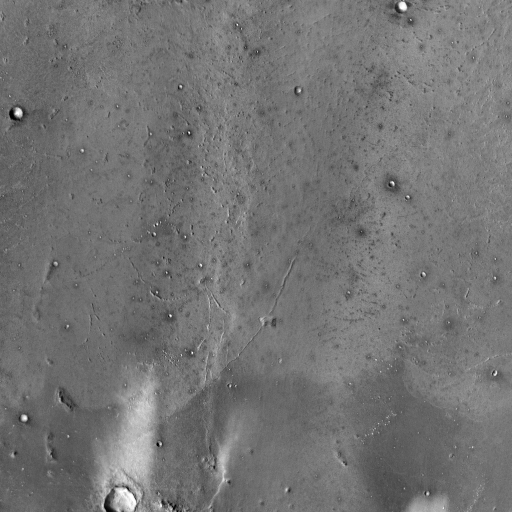
Crater classes present: Background, Other, Layered